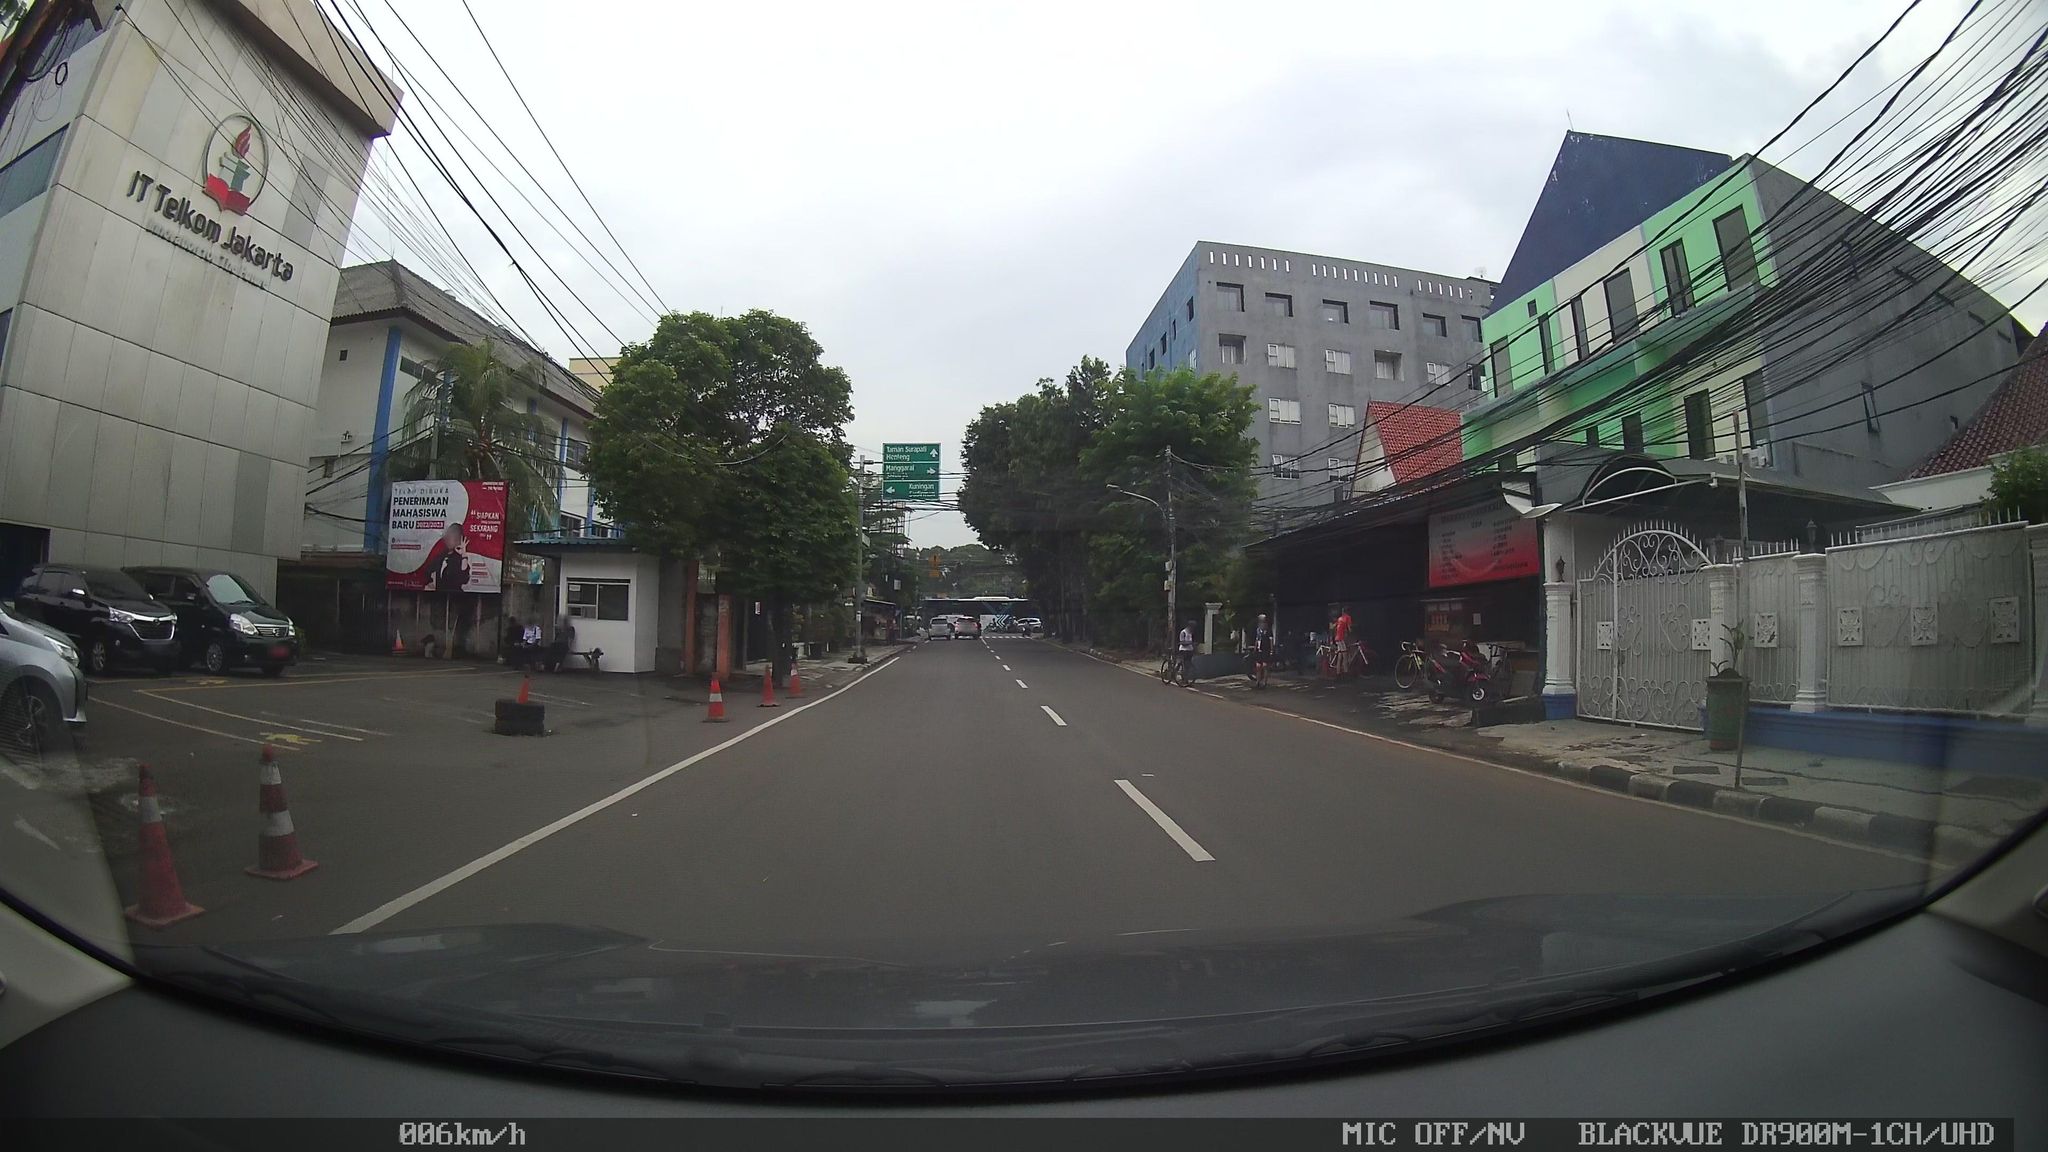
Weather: cloudy
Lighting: day
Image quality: good
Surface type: driving surface
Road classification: tertiary
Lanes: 2
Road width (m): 10
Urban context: urban centre
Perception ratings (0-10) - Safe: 3.34, Lively: 7.26, Beautiful: 1.73, Boring: 1.62, Depressing: 4.27, Wealthy: 3.51